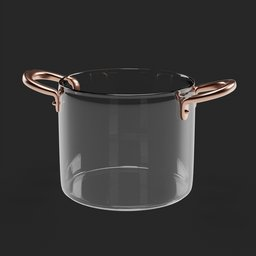
Label: tools